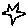
Label: star